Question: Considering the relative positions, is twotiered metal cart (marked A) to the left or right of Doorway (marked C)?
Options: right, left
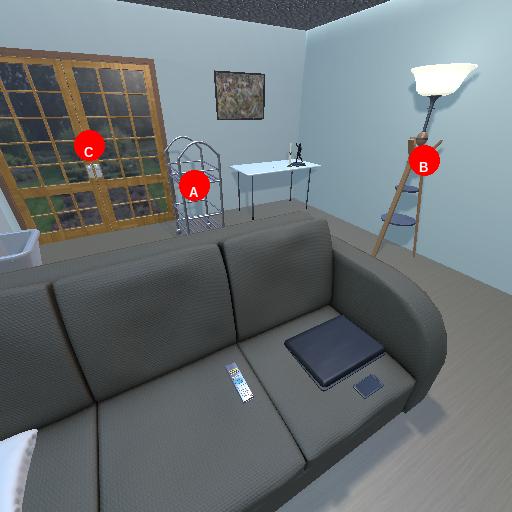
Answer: right